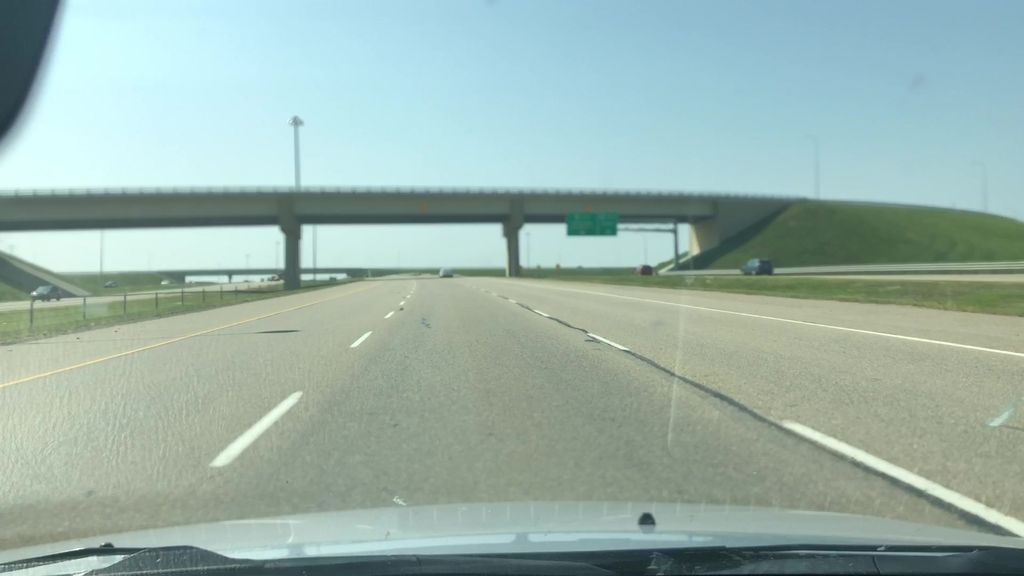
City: edmonton